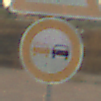
Verkehrszeichen: Ueberholverbot
Zusatzzeichen oben: AmphibienwanderungRechts
Umgebung: Outdoor, Suburban
Tageszeit: SunriseSunset
Wetter: PartlyCloudy
Licht: Natural
Jahreszeit: NotSpecified
Kontrast: MediumContrast